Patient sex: M
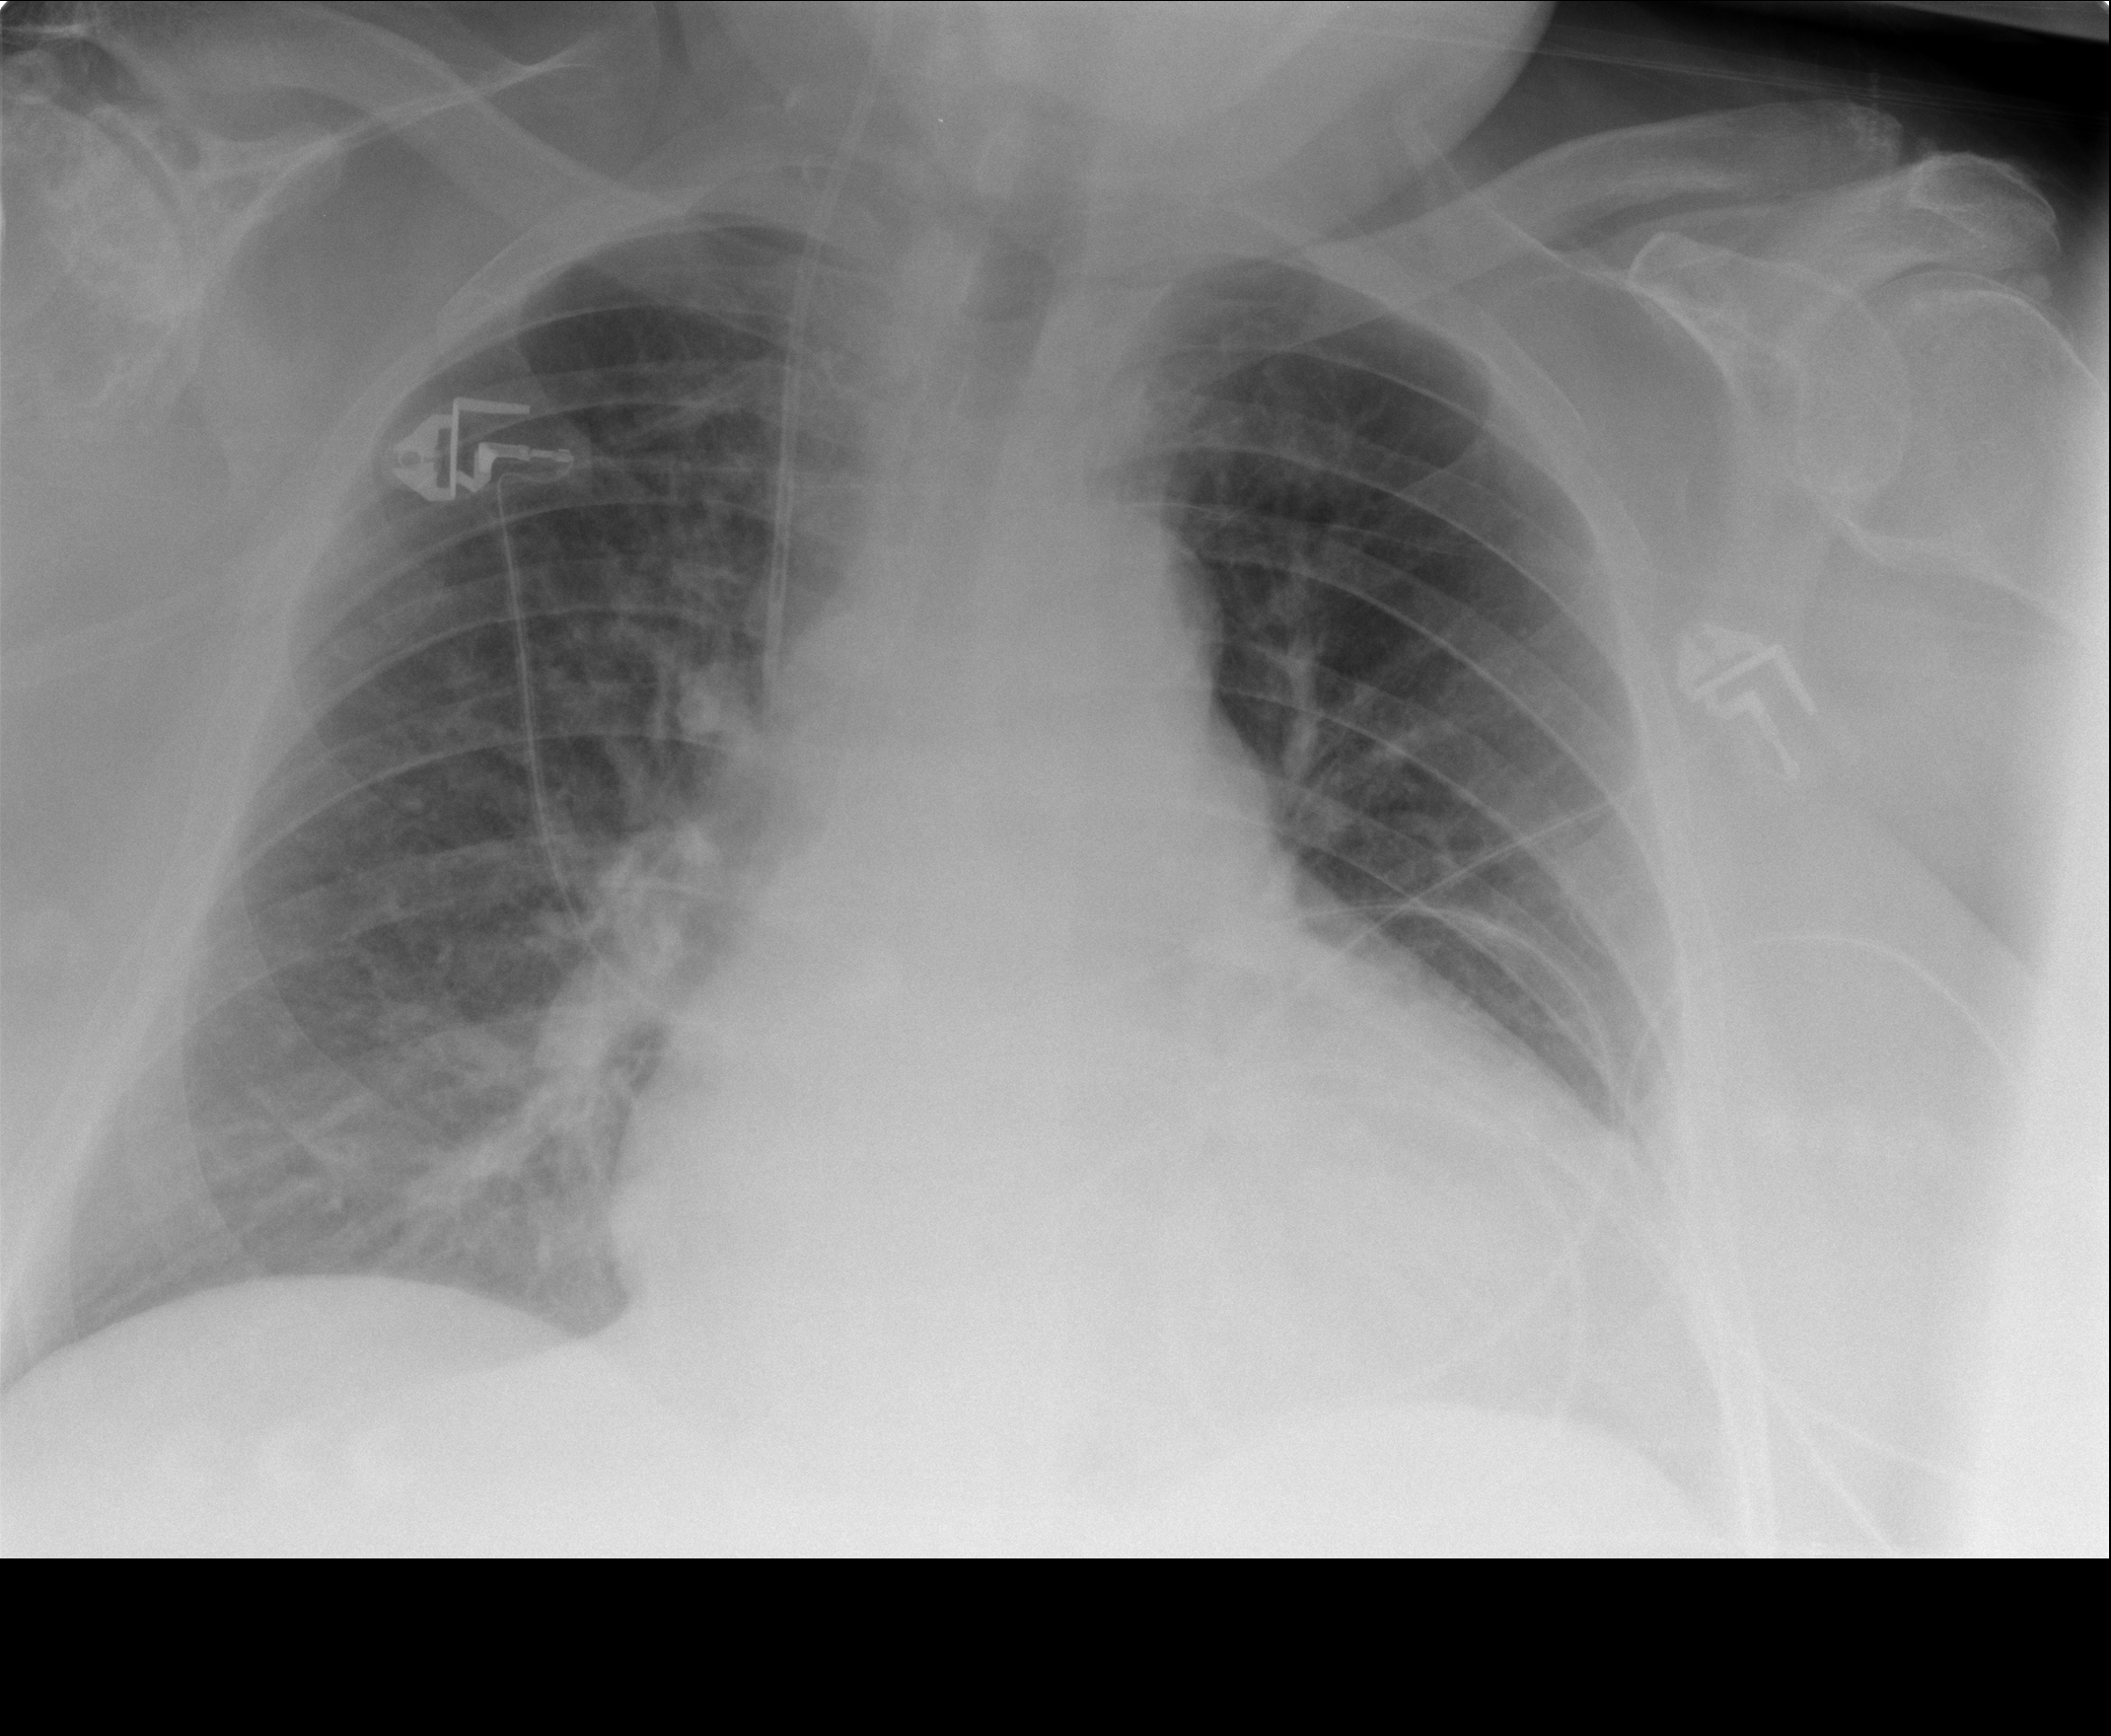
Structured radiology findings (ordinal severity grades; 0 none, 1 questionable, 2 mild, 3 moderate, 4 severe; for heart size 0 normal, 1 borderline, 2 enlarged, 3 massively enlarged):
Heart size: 3
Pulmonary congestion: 0
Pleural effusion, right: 2
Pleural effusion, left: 0
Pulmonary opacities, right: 0
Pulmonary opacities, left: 0
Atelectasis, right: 2
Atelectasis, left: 1